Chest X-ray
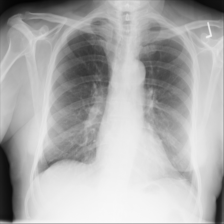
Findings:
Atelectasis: negative
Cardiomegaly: negative
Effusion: negative
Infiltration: positive
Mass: negative
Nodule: negative
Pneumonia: negative
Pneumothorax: negative
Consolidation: negative
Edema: negative
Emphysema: negative
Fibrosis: negative
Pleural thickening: negative
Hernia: negative